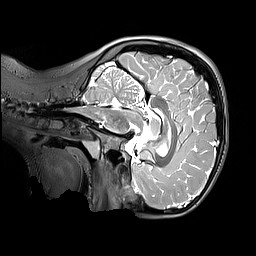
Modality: T2w
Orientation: sagittal
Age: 10
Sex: male
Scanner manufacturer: siemens
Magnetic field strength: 3 T
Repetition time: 3.2 s
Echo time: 0.408 s